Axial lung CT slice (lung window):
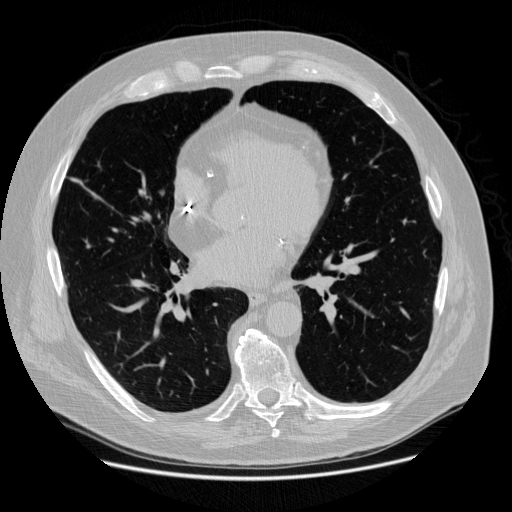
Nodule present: no